Question: I would like to position some elements of the same class one on other. Practically, I want to have them in the same position:
'''
<div id="container">
<div class="sheet"></div>
<div class="sheet"></div>
<div class="sheet"></div>
</div>
'''
I also want to have these divs horizontally aligned in the center.
'''
.container {
margin-left: auto;
margin-right: auto;
}
'''
How would you do this?
edit: Here is what I would like to have, in positioned to center:

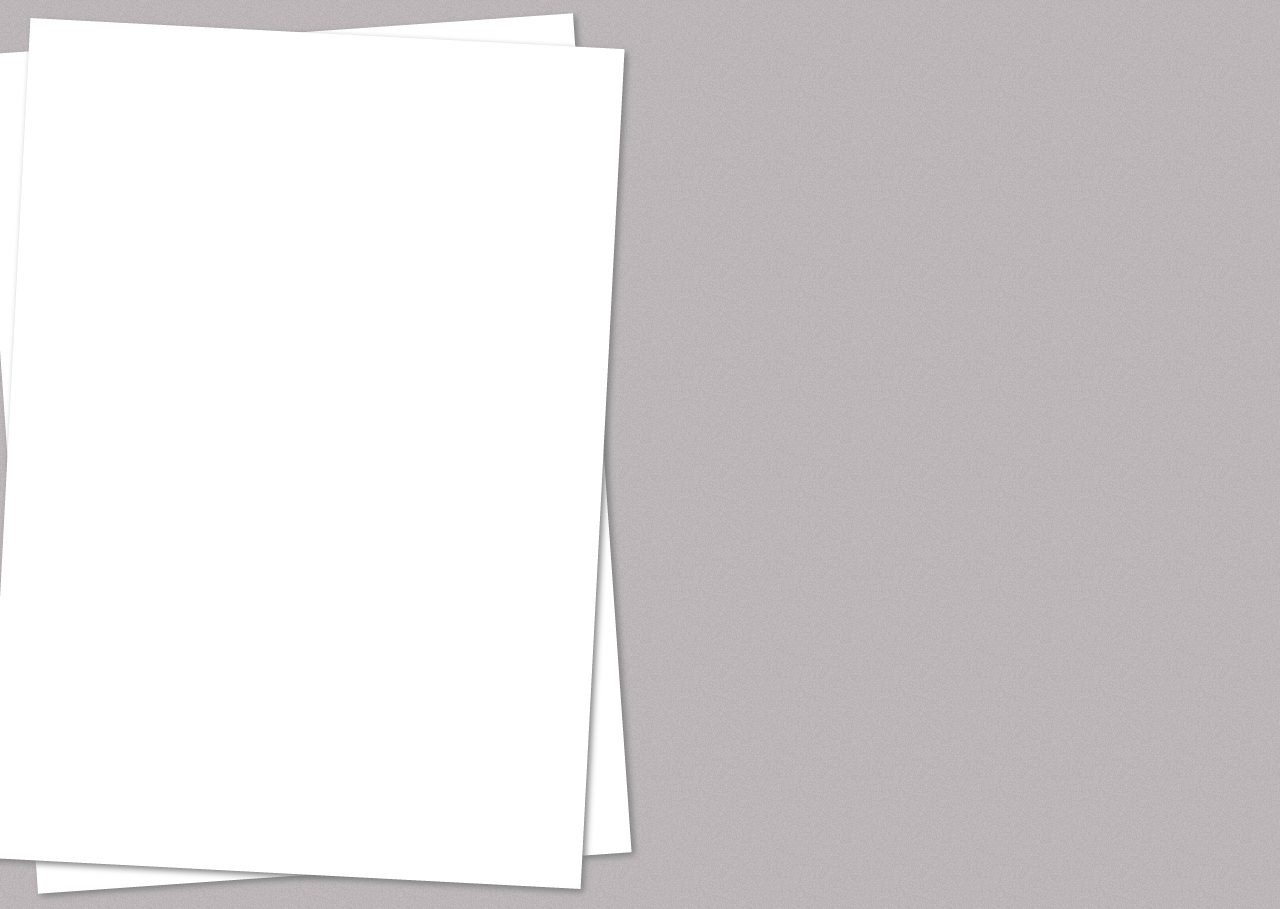
Answer: Here's a <URL>
'''
#container {
position: relative;
width: 450px;
height: 600px;
margin: 0 auto;
}
.sheet {
background: #fff;
position: absolute;
top: 0;
left: 0;
width: 100%;
height: 100%;
box-shadow: 0 0 3px 0 #666;
-moz-box-shadow: 0 0 3px 0 #666;
-webkit-box-shadow: 0 0 3px 0 #666;
}
.sheet:nth-child(1) {
transform: rotate(5deg);
-moz-transform: rotate(5deg);
-webkit-transform: rotate(5deg);
}
.sheet:nth-child(2) {
transform: rotate(-10deg);
-moz-transform: rotate(-10deg);
-webkit-transform: rotate(-10deg);
}
'''